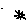
Label: sun